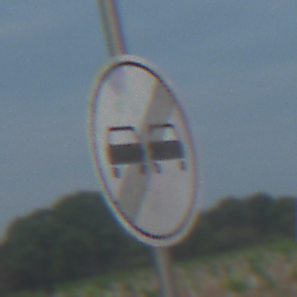
Verkehrszeichen: EndeUeberholverbot
Umgebung: Outdoor, Nature
Tageszeit: SunriseSunset
Wetter: PartlyCloudy
Licht: Natural
Jahreszeit: NotSpecified
Kontrast: LowContrast